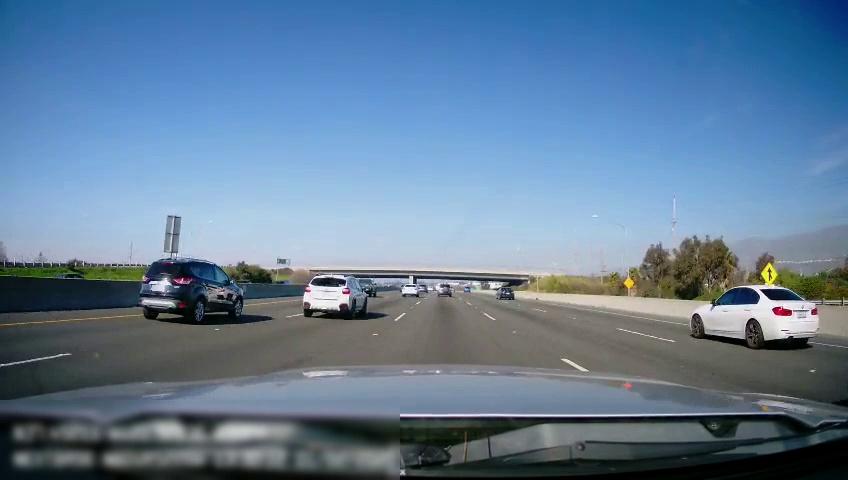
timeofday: Day
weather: Sunny
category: Drivable Space
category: Vehicles | Car
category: Vehicles | Car
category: Vehicles | Car
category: Vehicles | Car
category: Vehicles | SUV
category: Vehicles | Car
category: Vehicles | SUV
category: Vehicles | Truck
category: Vehicles | SUV
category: Vehicles | SUV
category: Vehicles | Car
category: Lanes | Current Lane
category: Lanes | Current Lane
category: Lanes | Alternate Lane
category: Lanes | Alternate Lane
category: Lanes | Alternate Lane
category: Lanes | Alternate Lane
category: Traffic | Signs
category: Traffic | Signs
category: Traffic | Signs